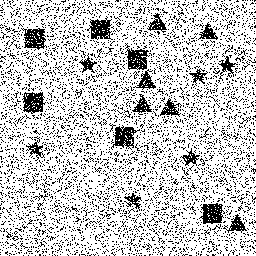
Squares: 6
Triangles: 6
Stars: 6
Total shapes: 18